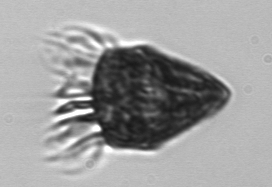
Label: Strombidium_morphotype2